Question: I'm working with a piece of code that applies a regex to a string and returns the first match. I don't have access to modify the code to return all matches, nor do I have the ability to implement alternative code.
I have the following example target string:
> usera,userb,,userc,,userd,usere,userf,
This is a list of comma delimited usernames joined from multiple sources, some of which were blank resulting in two commas in some places. I'm trying to write a regex that will return all of the comma delimited usernames except for specific values.
For example, consider the following expression:
'''
[^,]\w{1,},(?<!(userb|userc|userd),)
'''
> This results in three matches:usera,usere,userf,
Is there any way to get these results as a single match, instead of a match collection, e.g. a single match having the text 'usera,usere,userf,' ?
If I could write code in any language this would be trivial, but I'm limited to input of only the target string and the pattern, and I need a single match that has all items except for the ones I'm omitting. I'm not sure if this is even possible, everything I've ever done with regex's involves processing multiple items in a match collection.
Here is an example in Regex Coach. This image shows that there are the three matches I want, but my requirement is to have the text in a single match, not three separate matches.

To clarify this ticket is specifically intended to solve the use case using only regular expression syntax. Solving this problem in code is trivial but solving it using only a regex was the requirement given the fact that the executing code is part of a 3rd party product that I didn't want to reverse engineer, wrap, or replace.
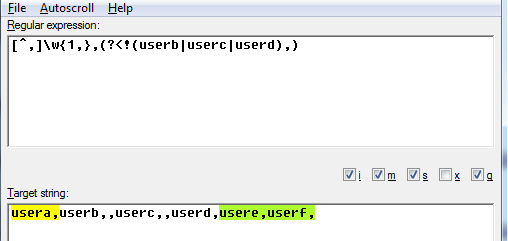
Answer: > Is there any way to get these results as a single match, instead of a match collection, e.g. a single match having the text ''usera,usere,userf,''?
No. Regex matches are consecutive.
A regular expression matches a (sub)string from start to finish. You cannot drop the middle part, this is not how regex engines work. But you can apply the expression again to find another matching substring (incremental search - that's what Regex Coach does). This would result in a match collection.
---
That being said, you could also just match everything you want to keep and remove it, e.g.
'''
,(?=[\s,]+)|(userb|userc|userd)[\s,]*
'''
<URL>